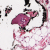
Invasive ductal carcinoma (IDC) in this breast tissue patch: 0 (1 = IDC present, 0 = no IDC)